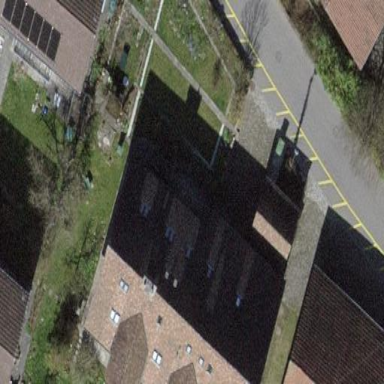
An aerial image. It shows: Residential building.